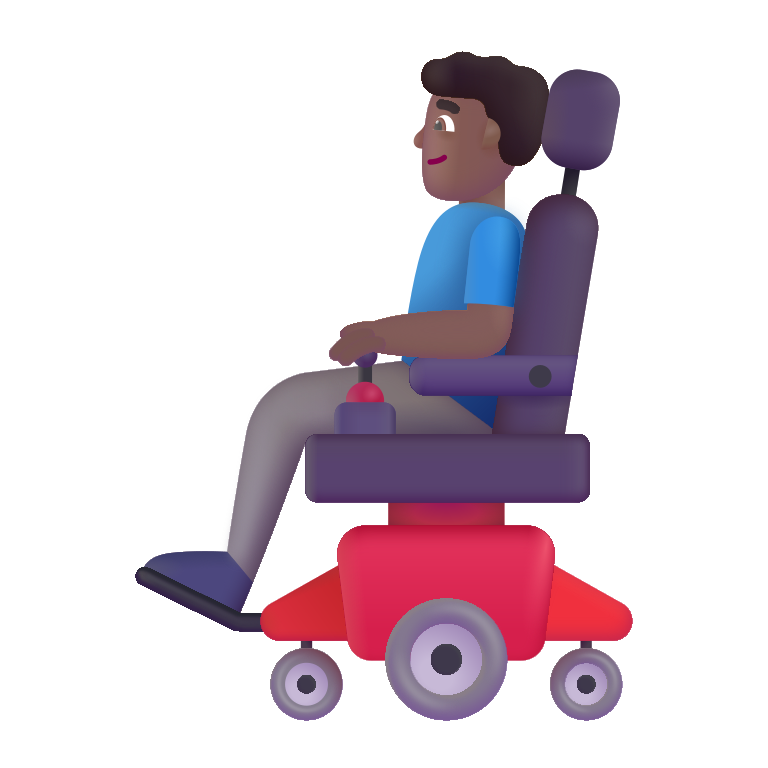
man in motorized wheelchair color  dark